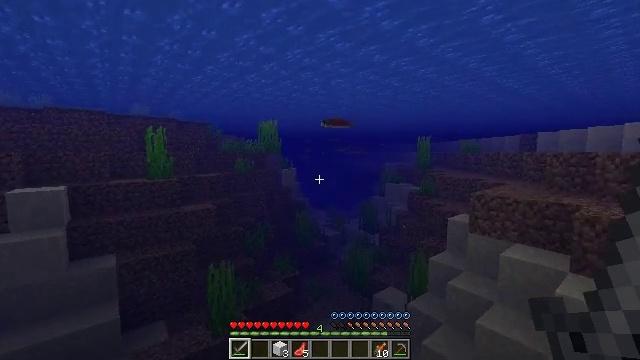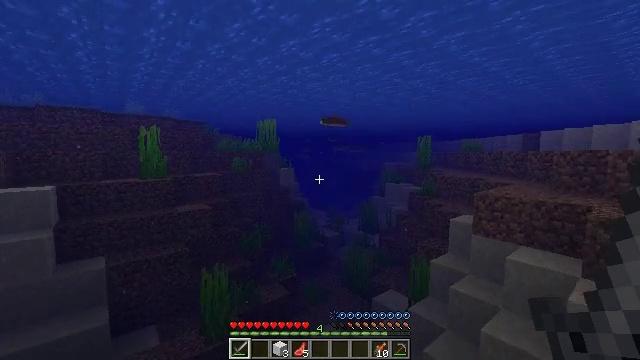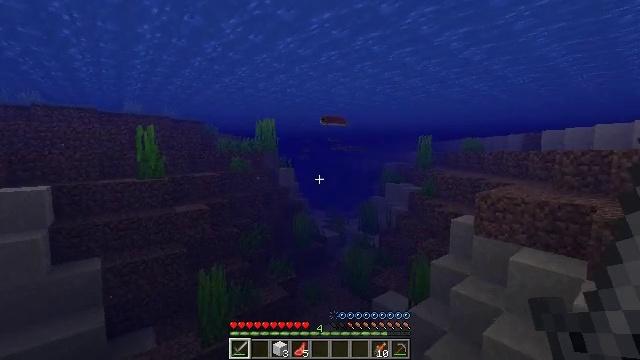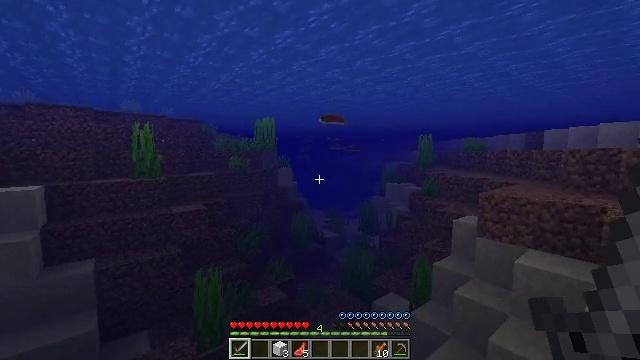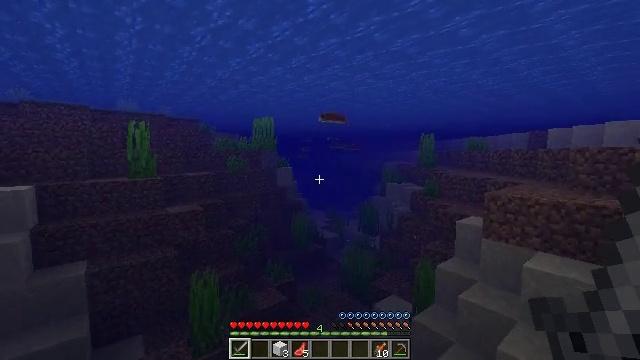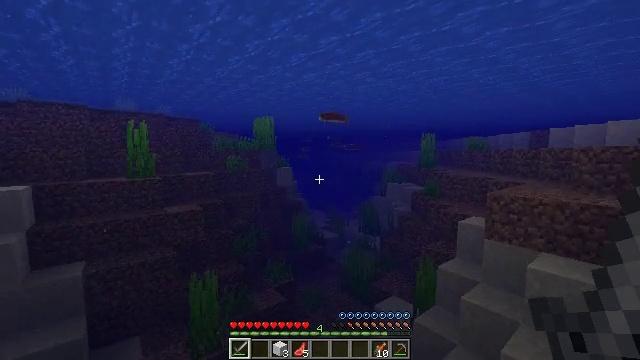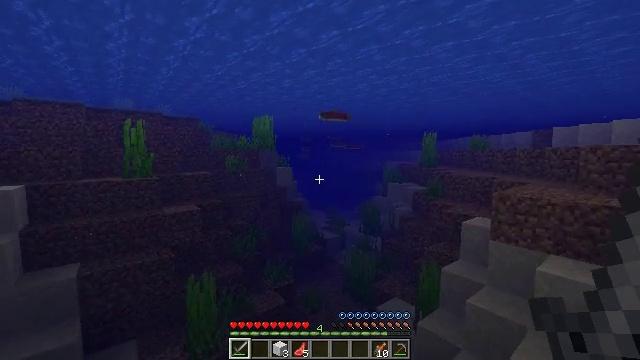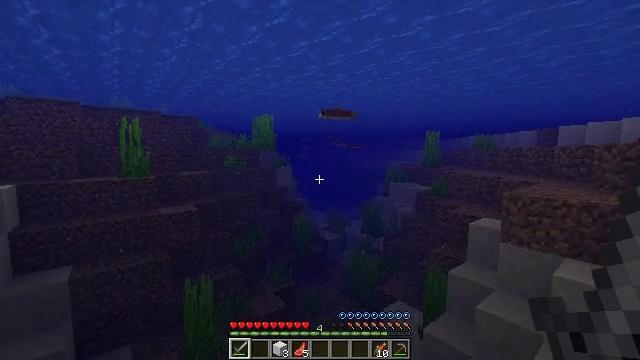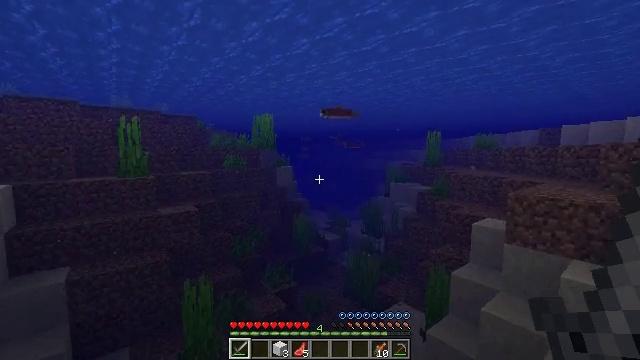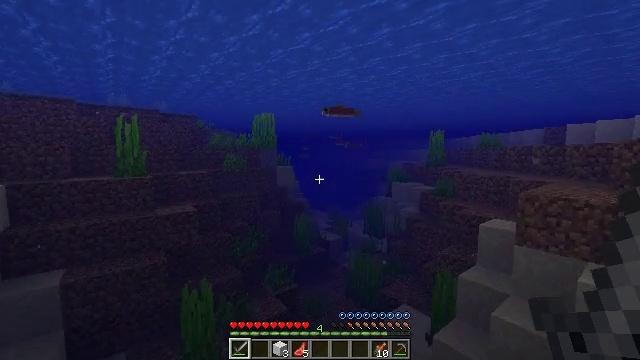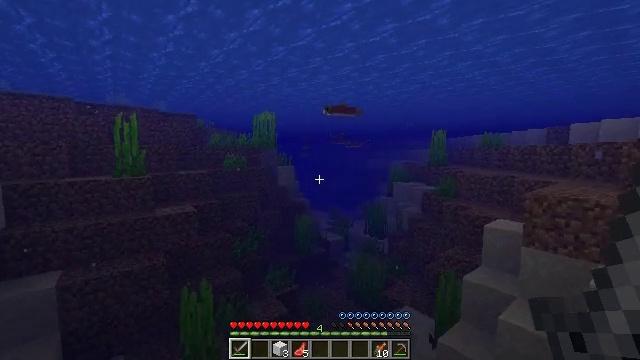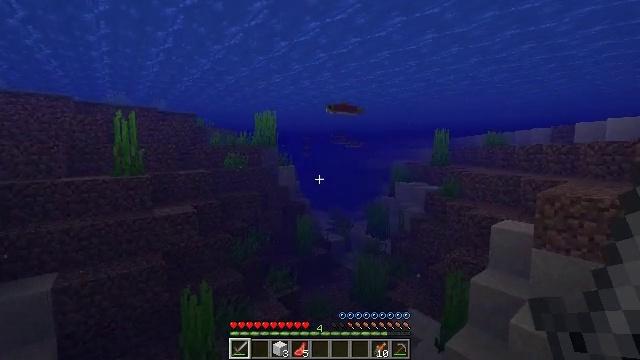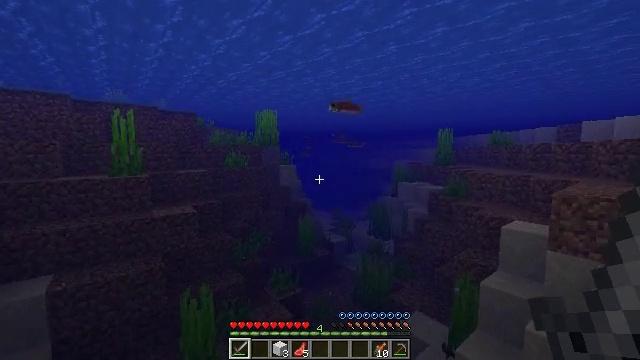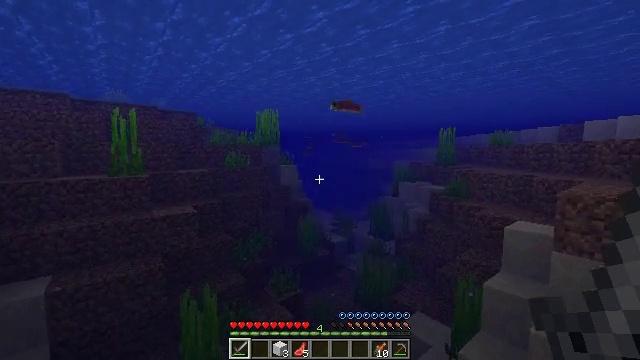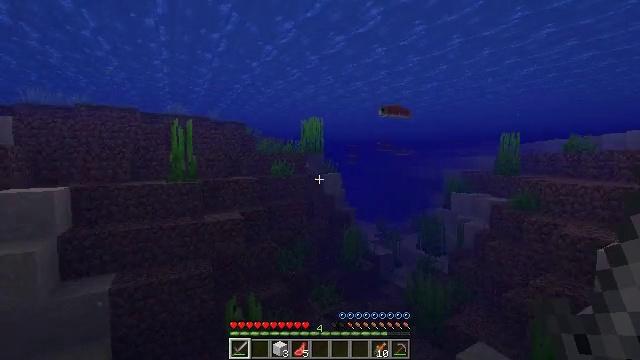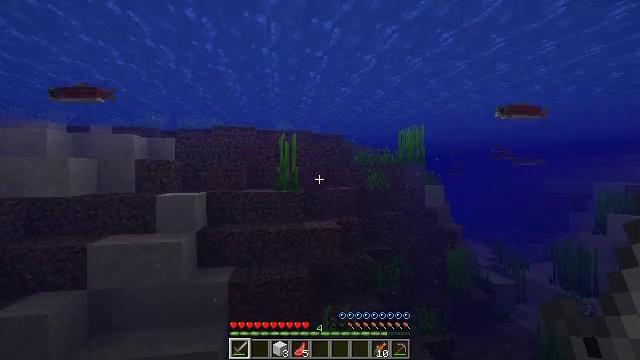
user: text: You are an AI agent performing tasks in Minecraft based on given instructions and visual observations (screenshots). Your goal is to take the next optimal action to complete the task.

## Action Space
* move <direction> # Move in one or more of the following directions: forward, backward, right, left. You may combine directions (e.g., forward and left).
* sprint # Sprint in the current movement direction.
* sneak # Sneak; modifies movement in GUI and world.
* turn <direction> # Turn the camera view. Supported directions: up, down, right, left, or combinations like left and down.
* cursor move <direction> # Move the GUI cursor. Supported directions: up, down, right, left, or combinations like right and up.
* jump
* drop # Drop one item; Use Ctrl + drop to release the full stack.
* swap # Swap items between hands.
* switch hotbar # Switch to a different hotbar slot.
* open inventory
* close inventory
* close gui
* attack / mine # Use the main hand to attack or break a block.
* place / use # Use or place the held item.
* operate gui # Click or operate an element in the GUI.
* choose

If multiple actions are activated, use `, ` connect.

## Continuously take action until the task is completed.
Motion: motion action
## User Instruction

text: Kill aquatic mobs.
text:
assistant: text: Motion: move forward
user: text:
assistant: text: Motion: move forward
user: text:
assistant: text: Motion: move forward and move left
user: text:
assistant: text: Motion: move forward and move left
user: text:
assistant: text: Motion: move forward and move left
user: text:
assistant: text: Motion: move forward and move left
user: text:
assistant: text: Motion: move forward and move left
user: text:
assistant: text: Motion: move forward and move left
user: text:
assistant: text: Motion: move forward and move left
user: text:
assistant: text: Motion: move forward and move left
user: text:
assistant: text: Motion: move forward and move left
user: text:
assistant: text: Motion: move forward and move left
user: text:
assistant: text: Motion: move forward and move left
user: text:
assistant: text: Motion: move forward and move left, turn left and up
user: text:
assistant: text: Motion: move forward and move left, turn left and up
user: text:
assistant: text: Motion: move forward and move left, turn left and up
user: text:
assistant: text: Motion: move forward and move left, turn left and up
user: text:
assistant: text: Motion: move forward and move left
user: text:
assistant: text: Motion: move forward and move left
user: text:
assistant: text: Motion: move forward and move left
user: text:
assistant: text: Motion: move forward and move left
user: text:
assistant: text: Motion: move forward and move left
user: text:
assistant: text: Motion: move forward and move left
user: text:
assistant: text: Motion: move forward and move left
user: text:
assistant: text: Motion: move forward and move left
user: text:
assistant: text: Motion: move forward and move left
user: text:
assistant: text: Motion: move forward and move left, turn right
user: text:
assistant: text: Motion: move forward, turn right
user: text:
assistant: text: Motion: move forward
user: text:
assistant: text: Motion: move forward